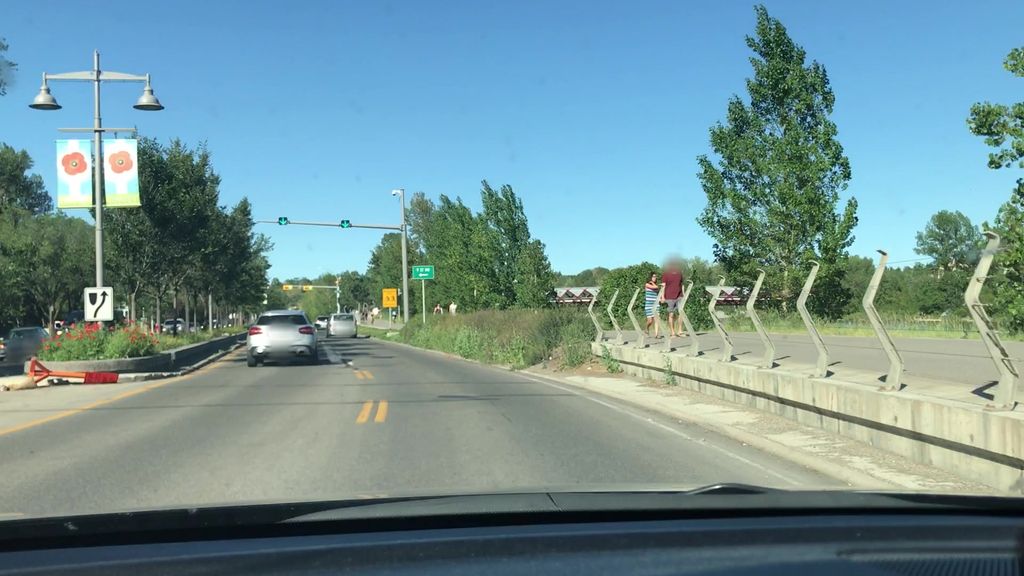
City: calgary